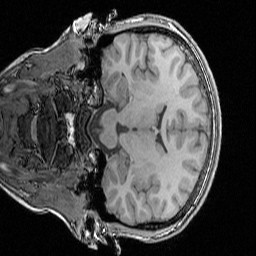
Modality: T1w
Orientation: coronal
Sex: female
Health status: ill
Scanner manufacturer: siemens
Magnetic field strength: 3 T
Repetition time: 1.57 s
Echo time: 0.00342 s